Question: I have two tables as per the diagram.
I want to write a query that will give me the all the users with their associated relationships. The userid in the Relationship table is now 'user_id'
I have tried
'''
Relationship.includes(:User)
'''
but this just gives me the results of the Relationship table, as well as
'''
Relationship.joins(:User)
'''
which does the same

There are records in both tables and as you can see from the railroady diagram the associations are correctly set up. What is the correct syntax for this?
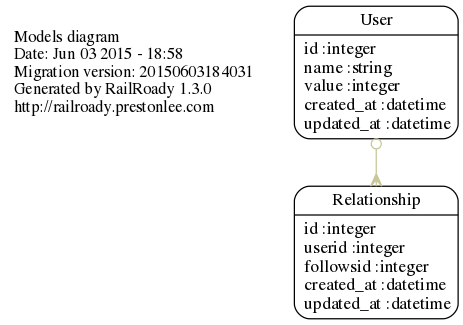
Answer: You can try this.
'''
User.joins("INNER JOIN relationships ON users.id = relationships.userid").select("users.id, users.name, relationships.useeid, relationships.followsid")
'''
'''
User.joins("INNER JOIN relationships ON users.id = relationships.userid").select("users.*, relationships.*")
'''
To convert the result into json you can try following.
'''
result = User.joins("INNER JOIN relationships ON users.id = relationships.userid").select("users.*, relationships.*")
result = result.to_json
'''